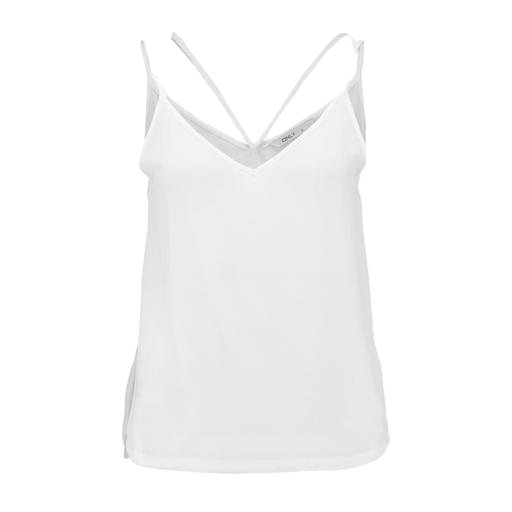
white polly plains tank top, white romy tank, white olivia tank, white background